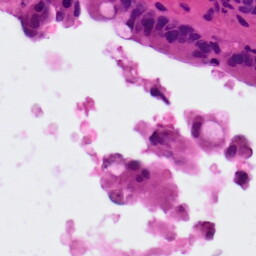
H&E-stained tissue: Colon